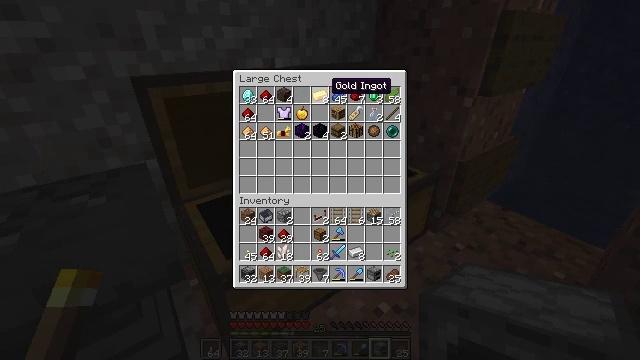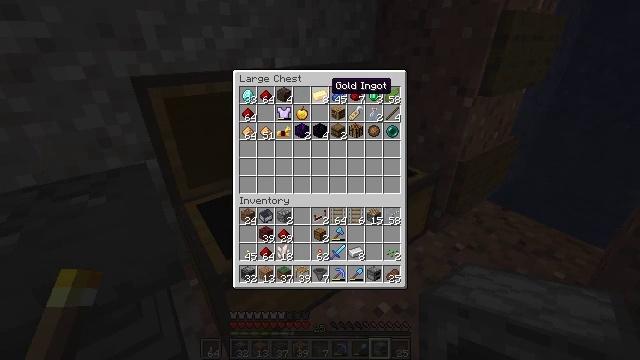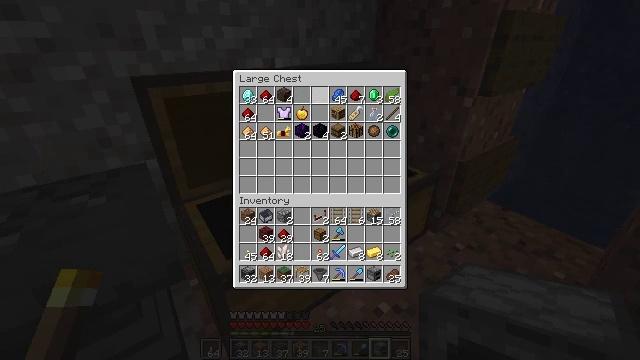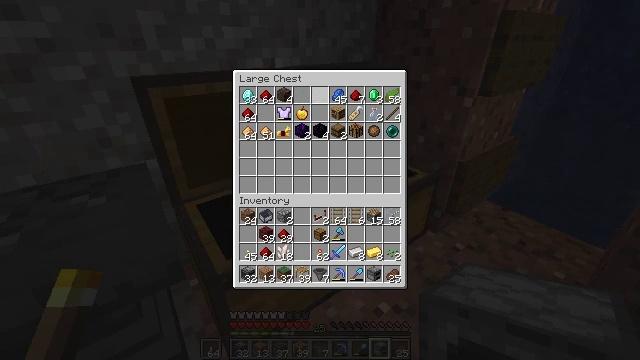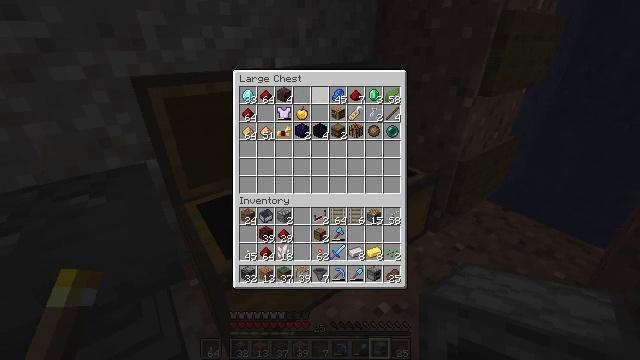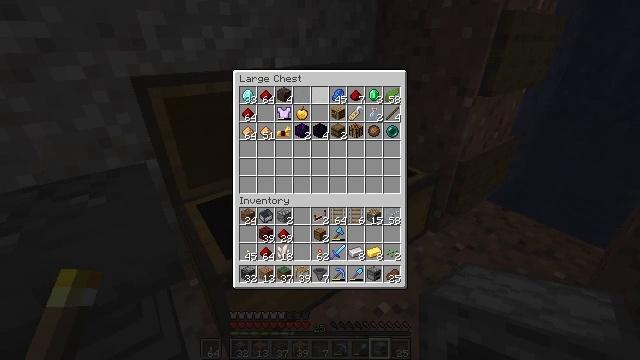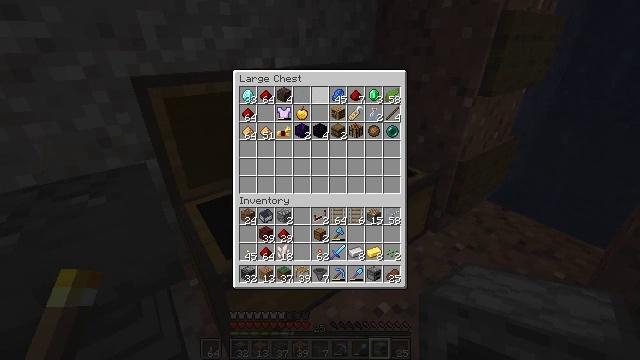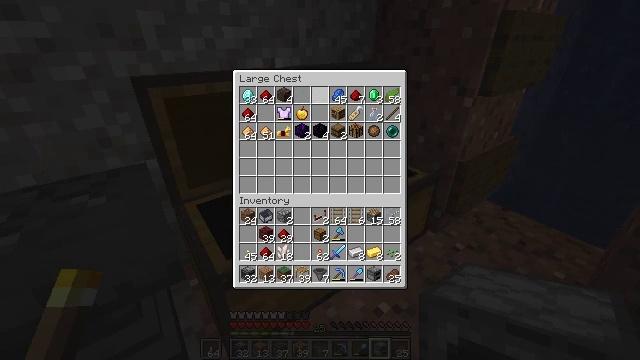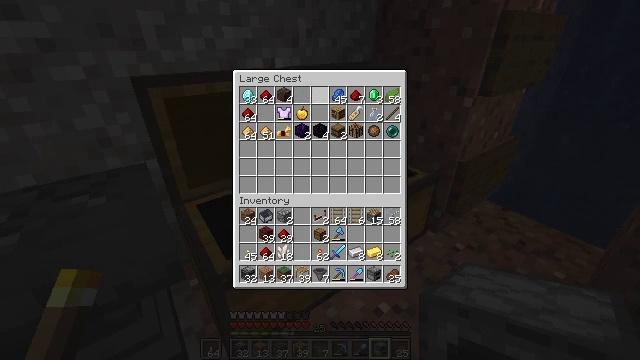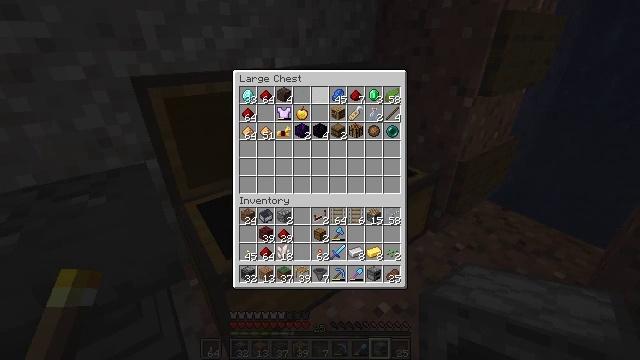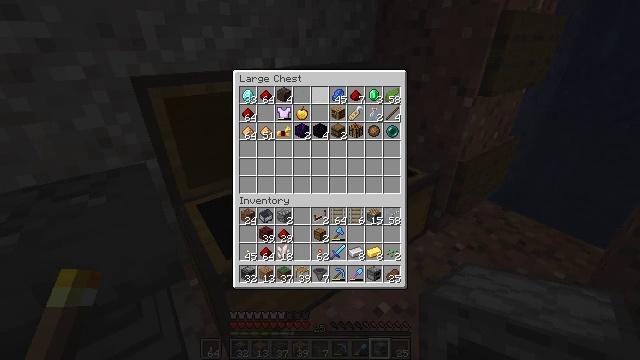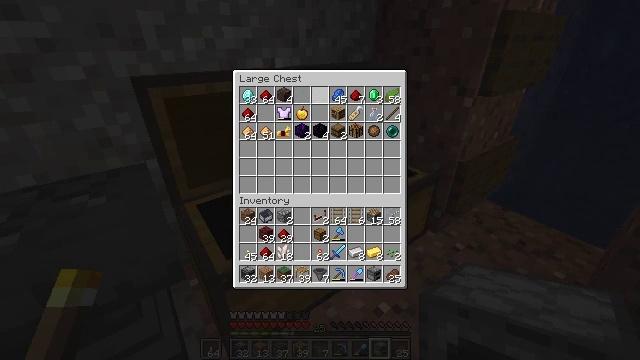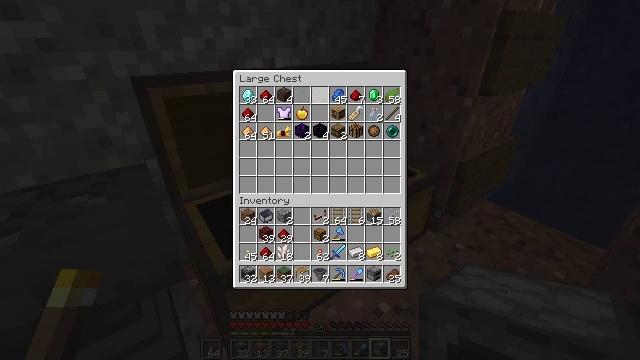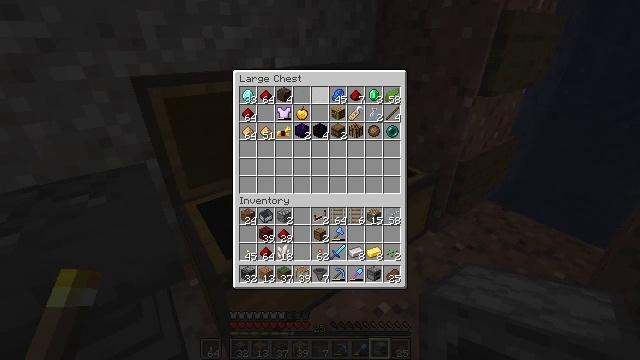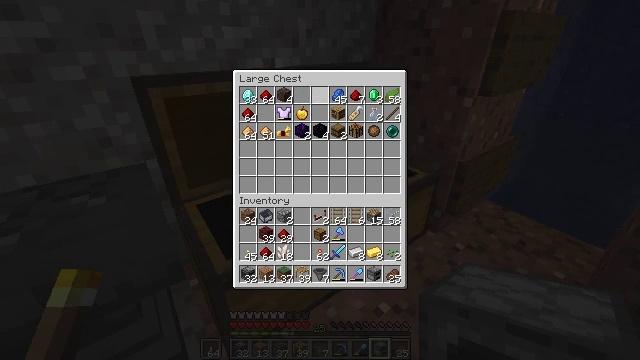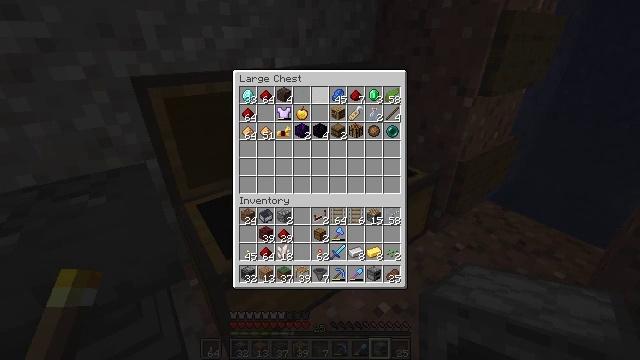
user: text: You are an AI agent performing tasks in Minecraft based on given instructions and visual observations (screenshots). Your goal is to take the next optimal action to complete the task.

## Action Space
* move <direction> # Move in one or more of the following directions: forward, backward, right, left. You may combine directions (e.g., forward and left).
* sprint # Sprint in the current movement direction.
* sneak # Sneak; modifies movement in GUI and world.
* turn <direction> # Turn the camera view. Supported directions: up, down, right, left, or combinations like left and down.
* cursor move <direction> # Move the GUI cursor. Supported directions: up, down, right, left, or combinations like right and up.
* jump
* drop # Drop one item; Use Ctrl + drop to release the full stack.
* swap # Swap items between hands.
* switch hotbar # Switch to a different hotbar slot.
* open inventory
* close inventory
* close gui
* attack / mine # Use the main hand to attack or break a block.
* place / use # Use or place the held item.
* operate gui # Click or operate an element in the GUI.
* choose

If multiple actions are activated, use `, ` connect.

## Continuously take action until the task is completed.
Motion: motion action
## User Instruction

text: Combine gold, sticks, and redstone in the crafting table to make a powered rail.
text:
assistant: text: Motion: sneak
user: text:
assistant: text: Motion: sneak, operate gui
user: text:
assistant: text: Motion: sneak
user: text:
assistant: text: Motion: sneak
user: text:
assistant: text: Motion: sneak
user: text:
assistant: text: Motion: sneak
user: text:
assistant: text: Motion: sneak
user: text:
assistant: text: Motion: sneak
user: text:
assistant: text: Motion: sneak
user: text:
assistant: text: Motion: sneak
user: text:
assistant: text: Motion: no_op
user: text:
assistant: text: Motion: no_op
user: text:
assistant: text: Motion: no_op
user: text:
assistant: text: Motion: no_op
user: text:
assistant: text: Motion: no_op
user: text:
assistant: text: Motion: no_op
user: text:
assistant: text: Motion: no_op
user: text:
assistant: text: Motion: no_op
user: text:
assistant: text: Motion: no_op
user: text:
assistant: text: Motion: no_op
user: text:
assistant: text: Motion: no_op
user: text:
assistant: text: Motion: no_op
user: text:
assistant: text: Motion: cursor move left
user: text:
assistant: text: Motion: cursor move left
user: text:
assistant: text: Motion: no_op
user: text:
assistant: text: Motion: no_op
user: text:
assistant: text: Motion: sneak
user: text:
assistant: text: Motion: sneak
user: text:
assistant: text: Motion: sneak
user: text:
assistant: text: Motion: sneak